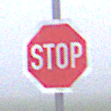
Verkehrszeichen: Stop
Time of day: MorningAfternoon
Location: Outdoor (RoadRail)
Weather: Overcast
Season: NotSpecified
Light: Natural